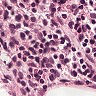
Metastatic tissue present: no